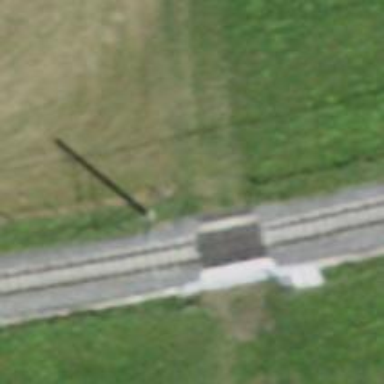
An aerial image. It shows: Railway crossing.